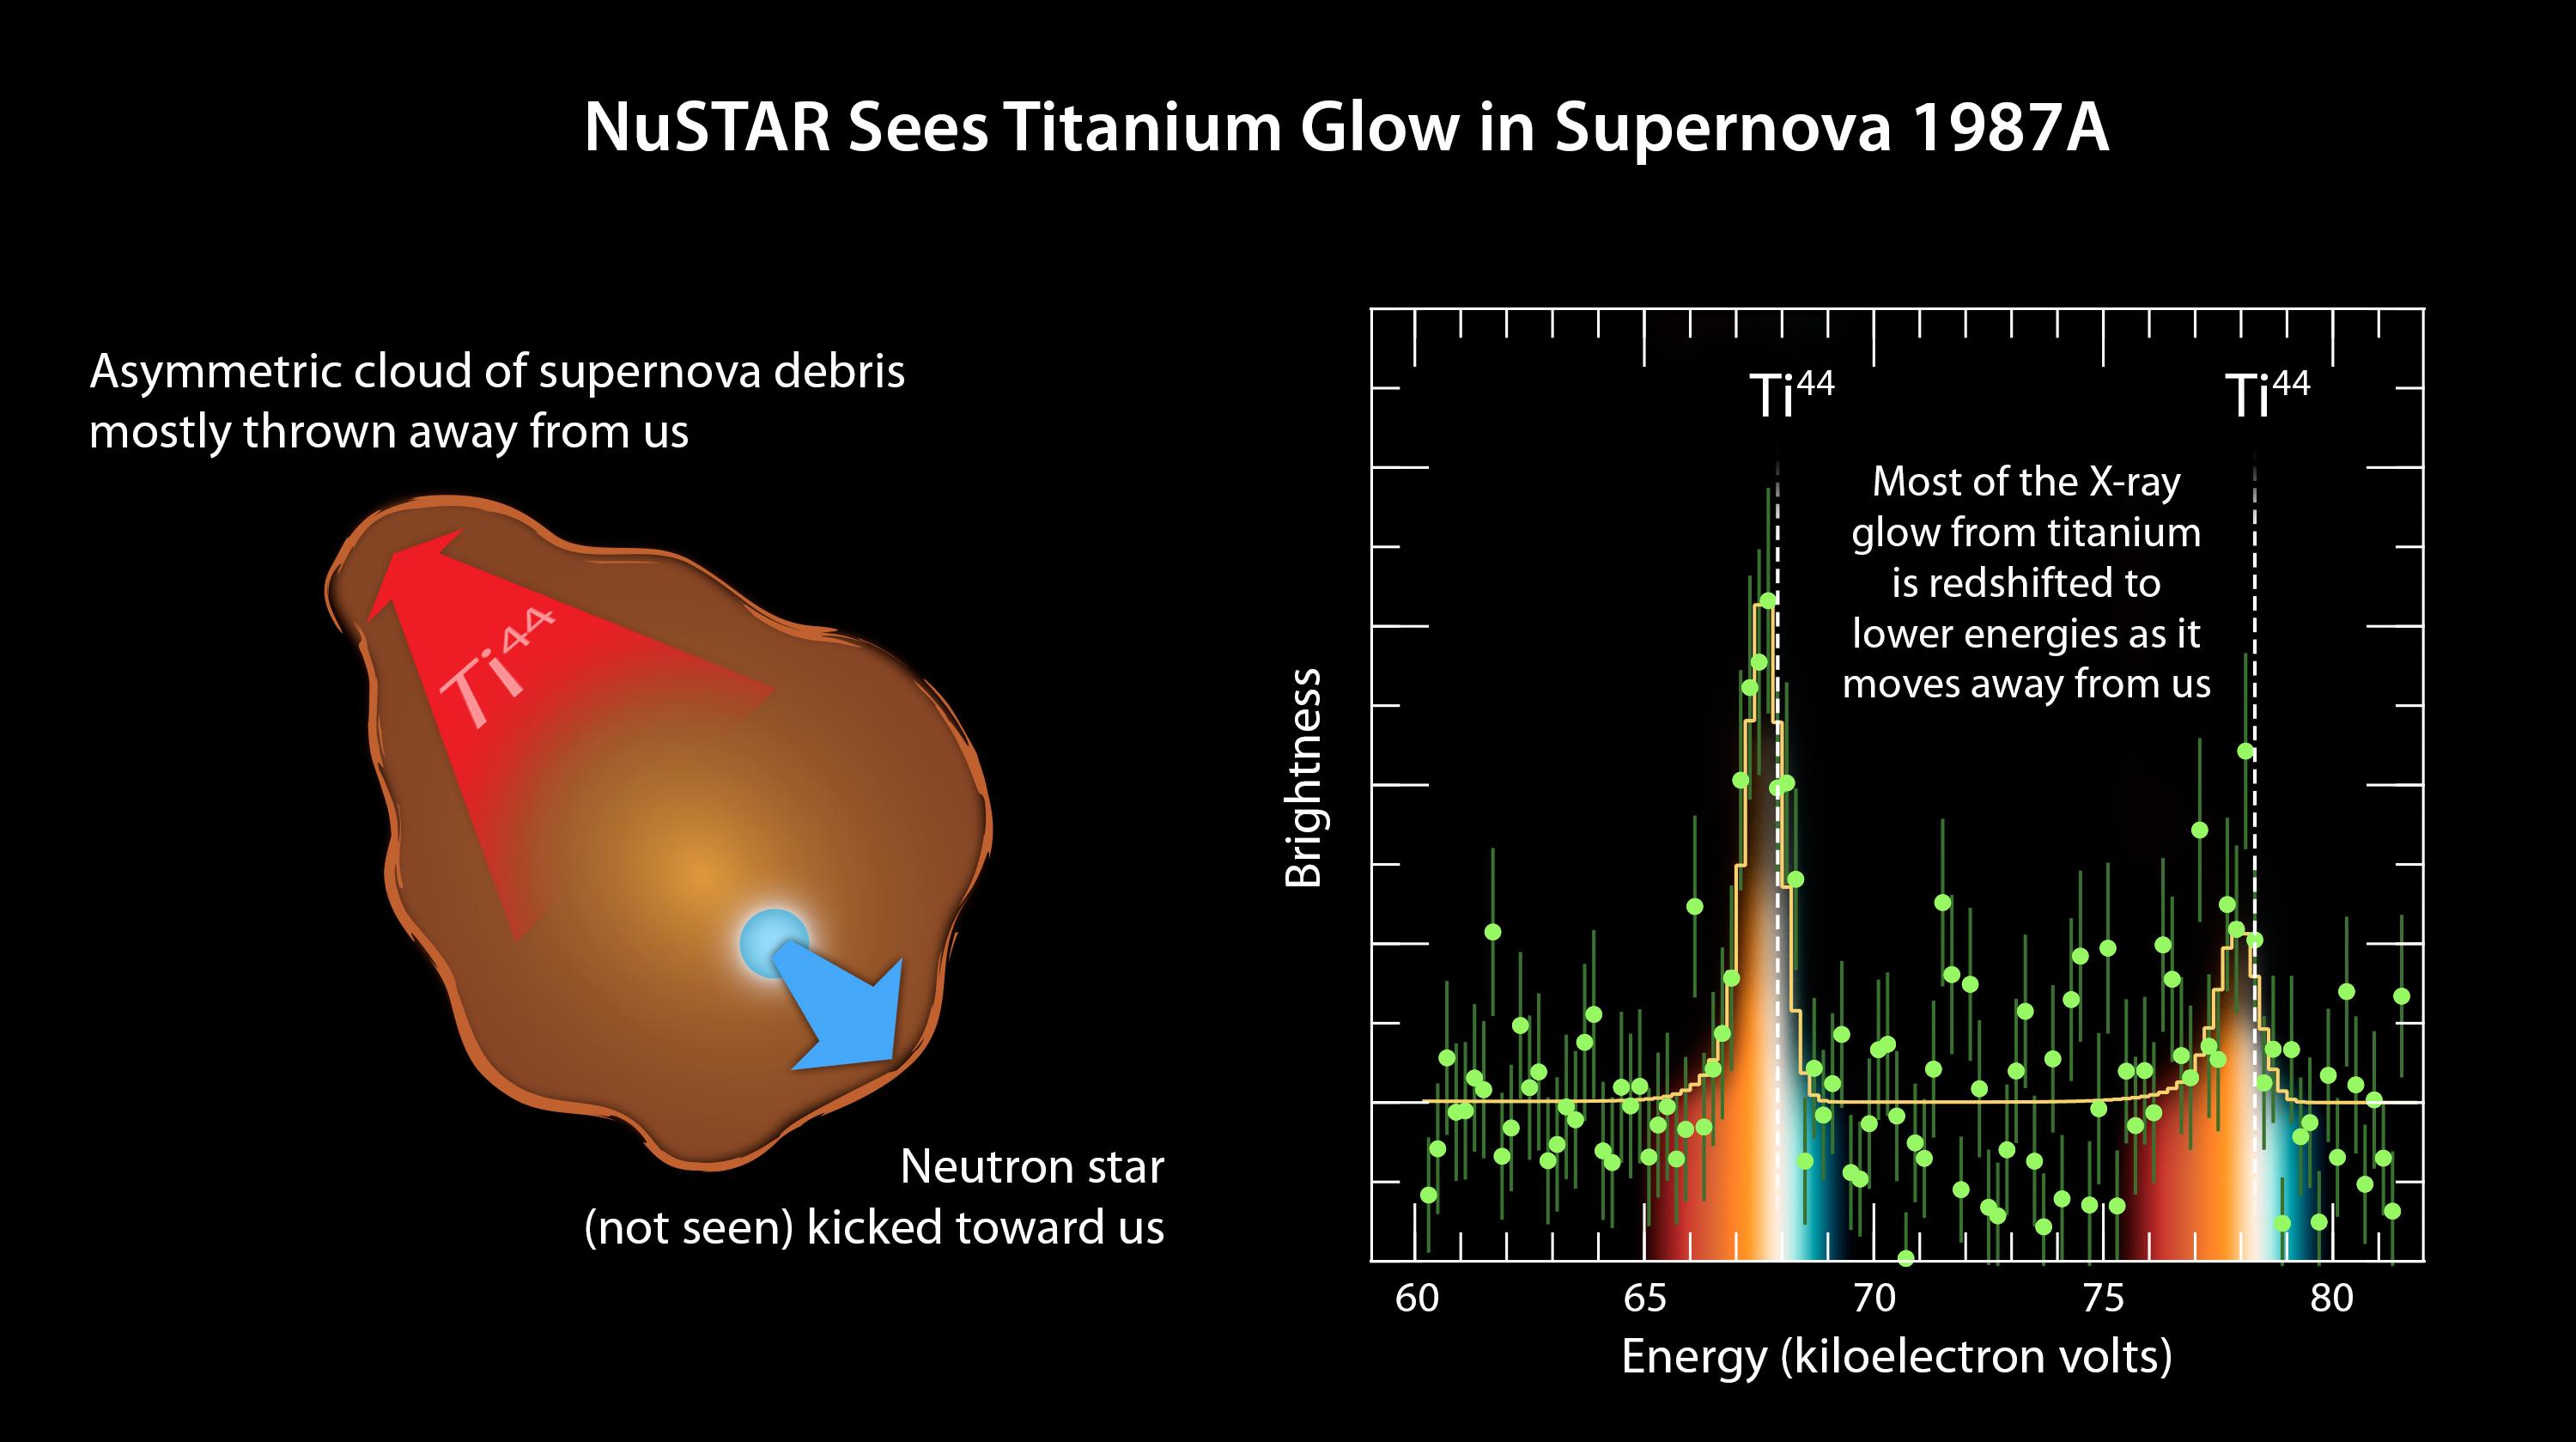
Tracing Titanium Escape NuSTAR